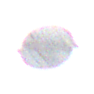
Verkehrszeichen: MautflichtigeStrecke
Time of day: MorningAfternoon
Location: Outdoor (Nature)
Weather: PartlyCloudy
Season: NotSpecified
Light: Natural